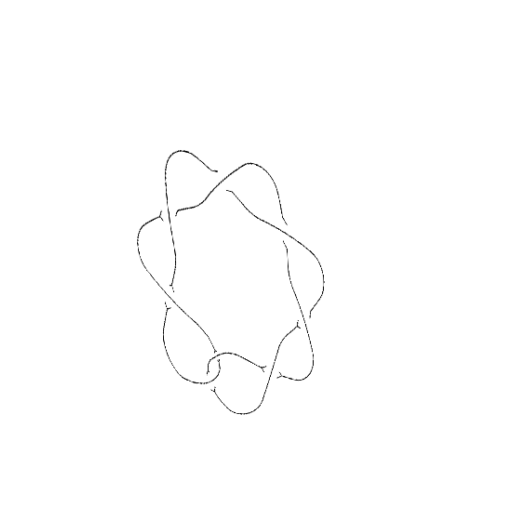
Crossing number: 8